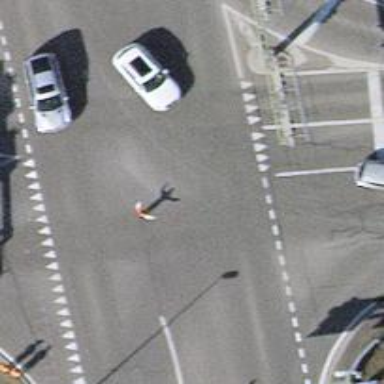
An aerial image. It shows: Road with traffic signals.